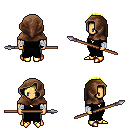
a pixel art fantasy rpg character, male body template, human, tanned skin, gray robe, teal pants, gold parted hairstyle, cloth hood, white cloth bandages, gold boots, spear, four views (front, back, left, right), 2x2 character sprite sheet, small pixel art, hard edges, no anti-aliasing